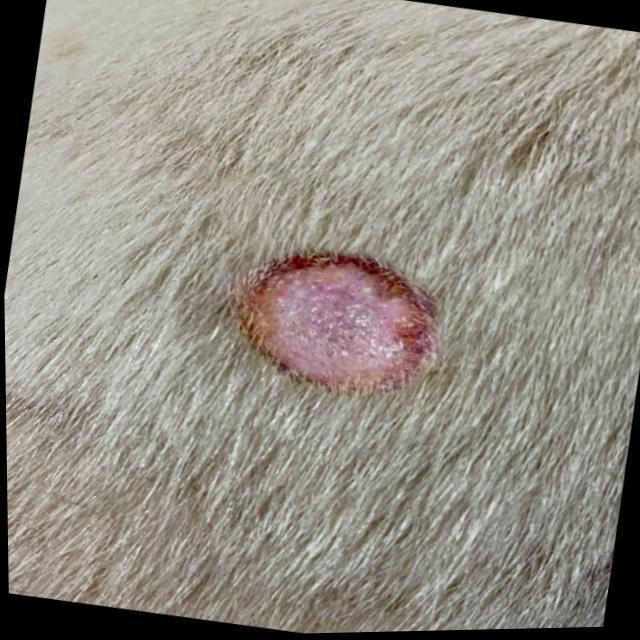
Canine ringworm (Dermatophytosis) — fungal infection caused by Microsporum or Trichophyton. Presents with circular alopecia, scaling, crusting, and broken hairs.